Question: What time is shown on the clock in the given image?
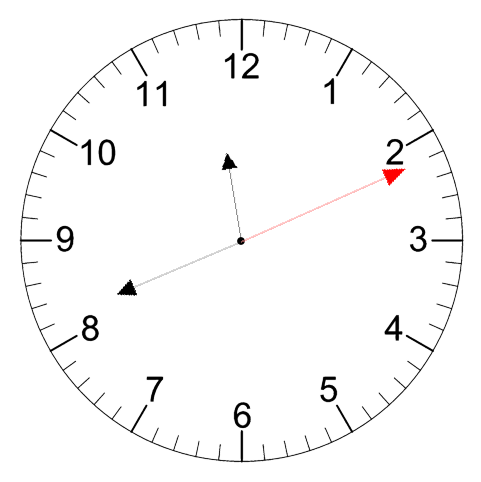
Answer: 11:41:11